Aerial crown-view tile of a tropical tree (Barro Colorado Island, Panama), acquired 20241216:
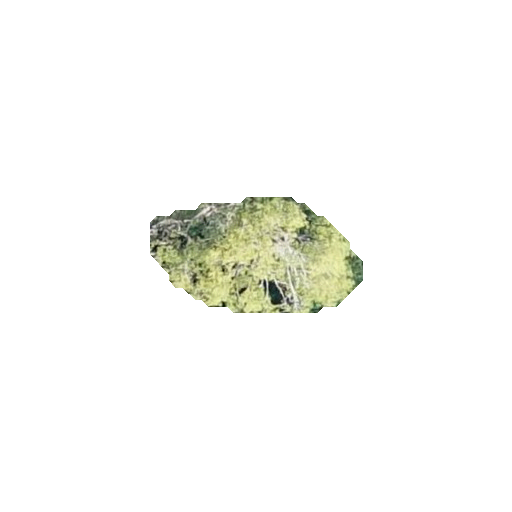
Species: Beilschmiedia tovarensis
GBIF accepted scientific name: Beilschmiedia tovarensis
Crown area: 27.328 m²